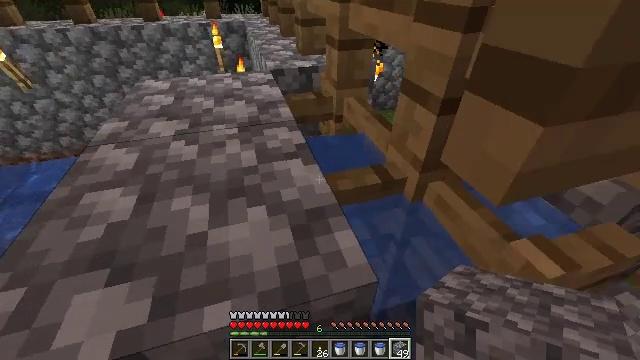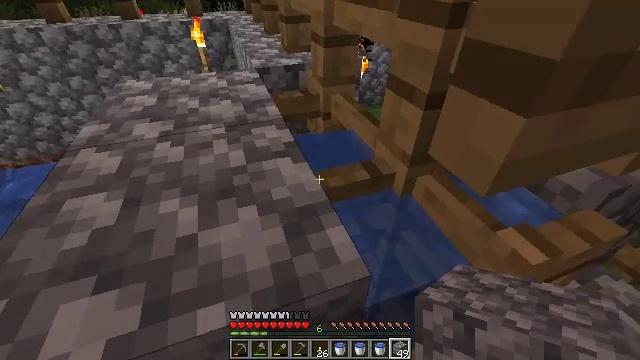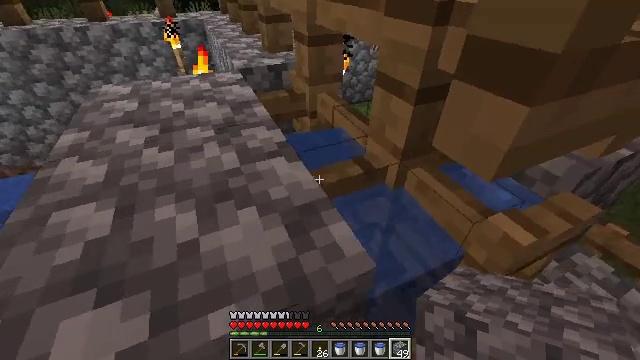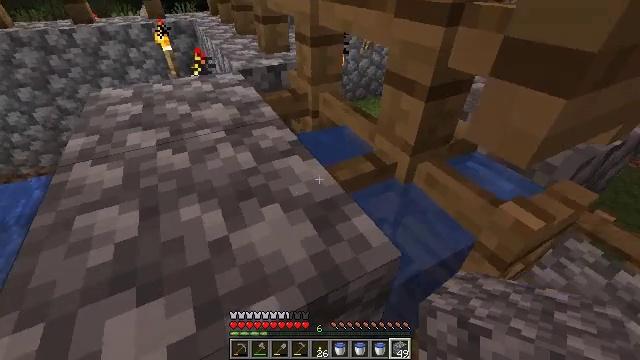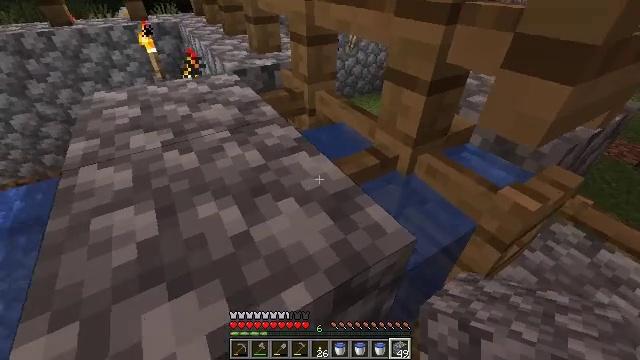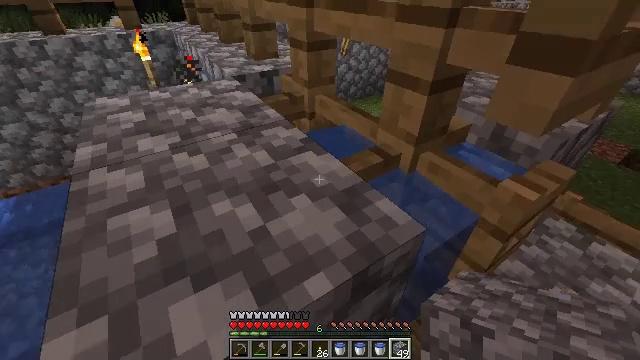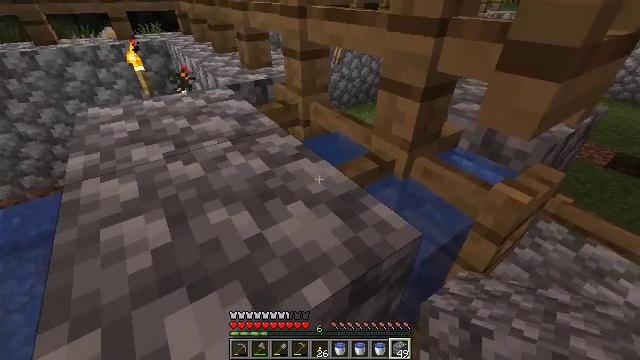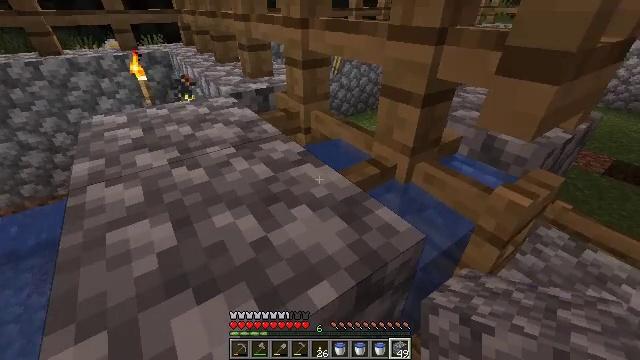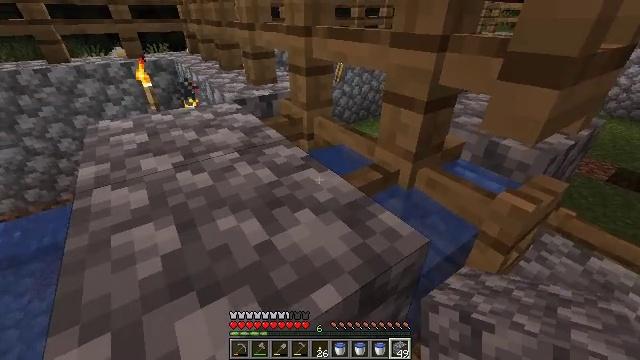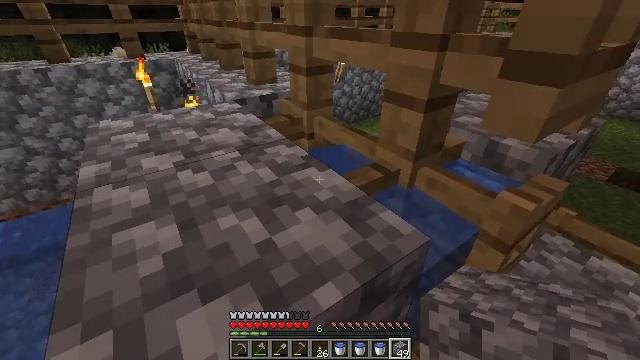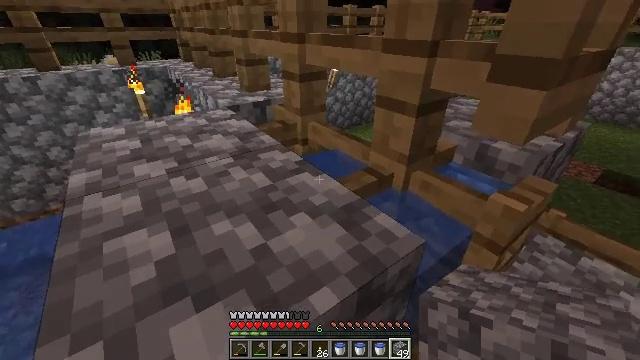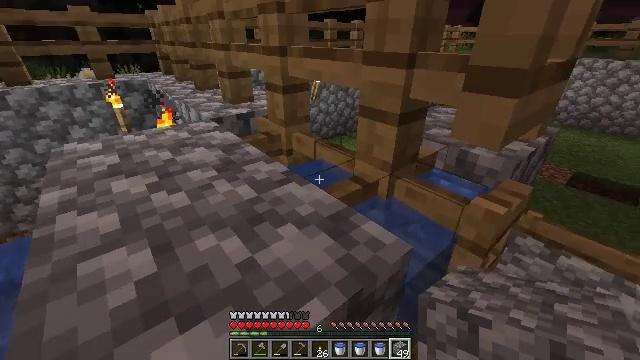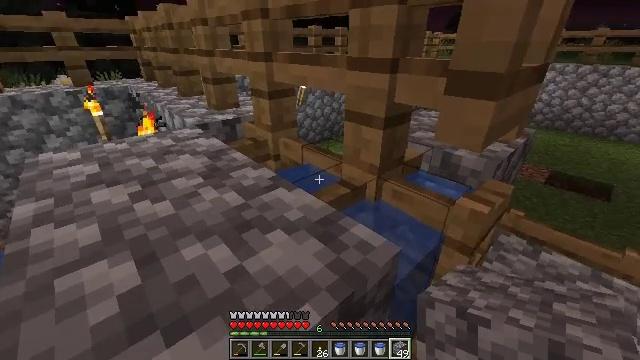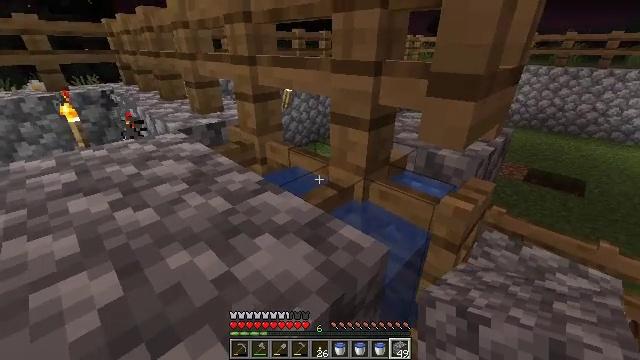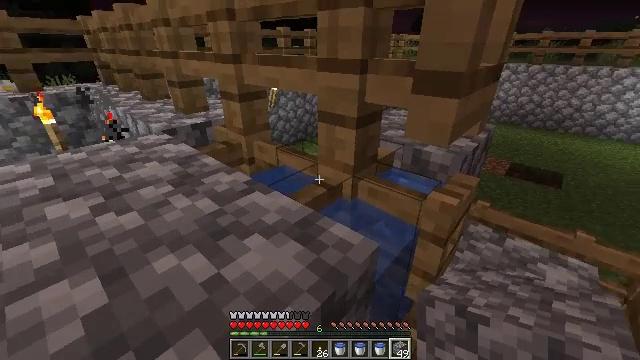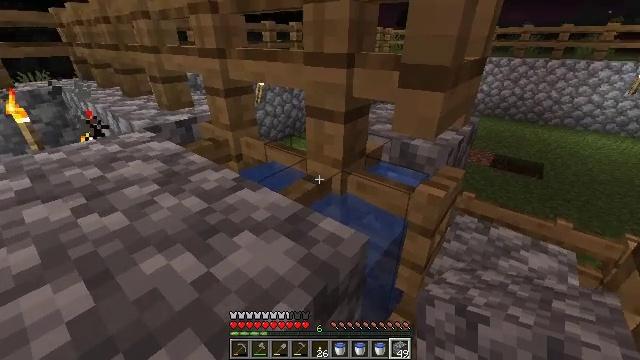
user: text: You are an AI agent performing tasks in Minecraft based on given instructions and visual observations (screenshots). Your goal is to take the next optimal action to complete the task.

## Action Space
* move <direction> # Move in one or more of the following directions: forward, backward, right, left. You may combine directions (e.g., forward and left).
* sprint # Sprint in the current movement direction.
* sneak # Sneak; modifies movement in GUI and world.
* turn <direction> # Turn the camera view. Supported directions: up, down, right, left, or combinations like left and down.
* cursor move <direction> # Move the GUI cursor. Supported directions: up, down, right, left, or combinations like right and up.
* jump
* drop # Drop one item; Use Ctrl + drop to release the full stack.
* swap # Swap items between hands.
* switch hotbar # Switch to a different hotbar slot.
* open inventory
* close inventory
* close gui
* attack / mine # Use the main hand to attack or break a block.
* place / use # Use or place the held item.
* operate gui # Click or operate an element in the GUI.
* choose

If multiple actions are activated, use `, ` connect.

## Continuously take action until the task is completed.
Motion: motion action
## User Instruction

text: Attack the oak fence to collect it.
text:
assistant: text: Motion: turn right
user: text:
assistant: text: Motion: move left, turn right
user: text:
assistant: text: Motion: move left, turn right
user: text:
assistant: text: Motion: turn right
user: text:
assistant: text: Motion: turn right and up
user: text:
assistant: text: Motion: turn right and up
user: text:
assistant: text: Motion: turn up
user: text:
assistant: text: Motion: turn up
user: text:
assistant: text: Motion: no_op
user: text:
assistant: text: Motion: turn right and up
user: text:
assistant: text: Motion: turn right and up
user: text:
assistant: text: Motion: turn right and up
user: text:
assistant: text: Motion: turn right
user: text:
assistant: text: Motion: turn right
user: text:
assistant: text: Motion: turn right and down
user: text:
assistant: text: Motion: turn right
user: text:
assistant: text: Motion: no_op
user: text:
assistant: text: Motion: no_op
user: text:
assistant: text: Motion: no_op
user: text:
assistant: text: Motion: turn right
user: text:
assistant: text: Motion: no_op
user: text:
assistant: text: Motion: no_op
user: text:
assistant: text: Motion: no_op
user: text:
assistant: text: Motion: no_op
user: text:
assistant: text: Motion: no_op
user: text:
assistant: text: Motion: no_op
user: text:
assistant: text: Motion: no_op
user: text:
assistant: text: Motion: switch to hotbar 2
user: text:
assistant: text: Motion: switch to hotbar 2
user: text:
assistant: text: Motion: switch to hotbar 2